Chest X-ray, AP view. Patient: 35 years old, sex M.
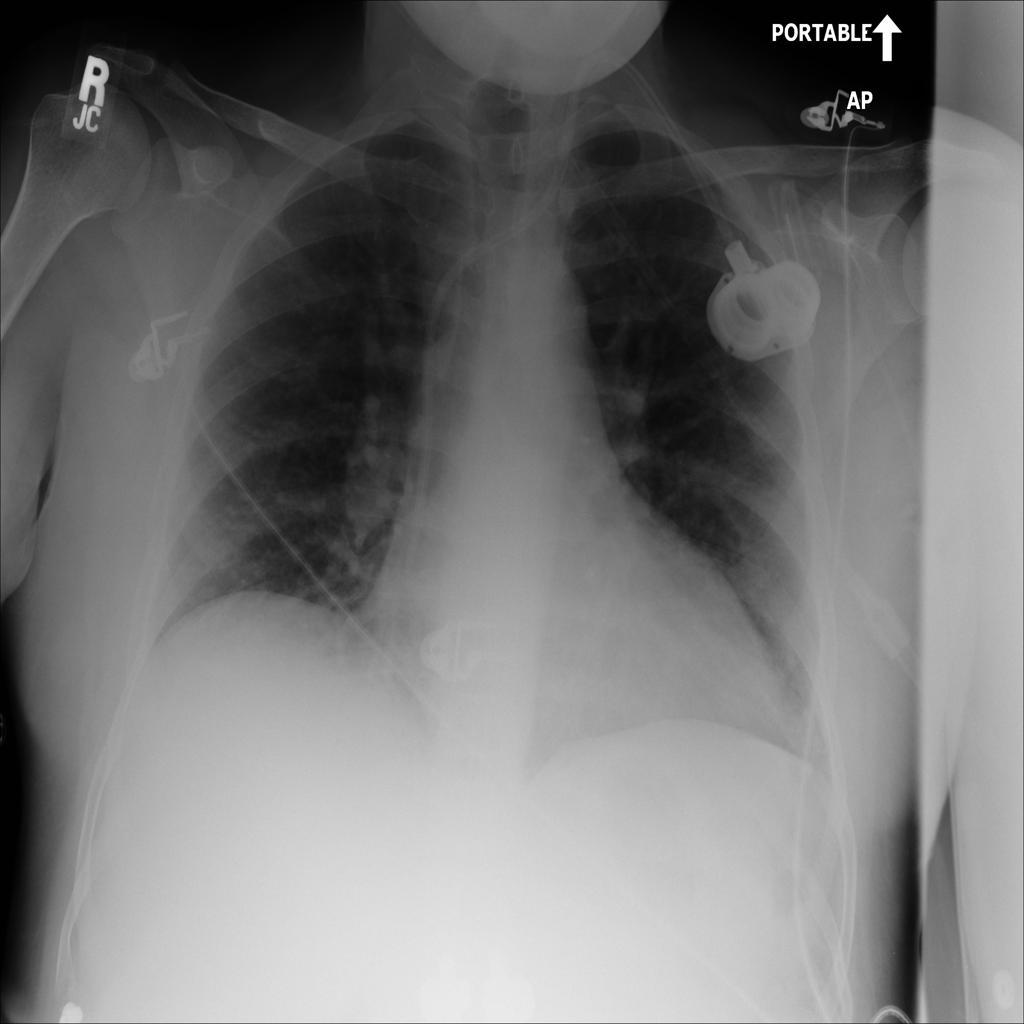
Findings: No Finding